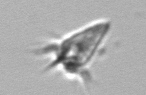
Label: Paratontonia_gracillima